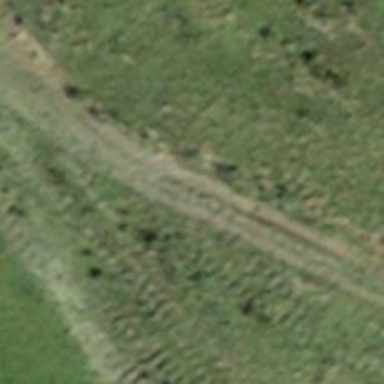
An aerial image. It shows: Grass track with grade4 quality surface.